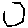
Label: hexagon